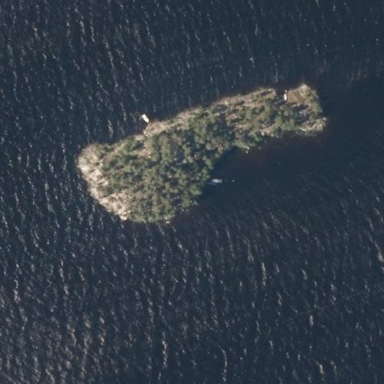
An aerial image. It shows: Island.